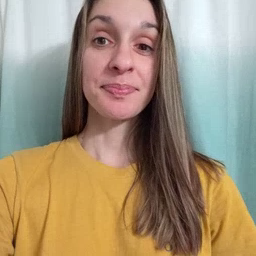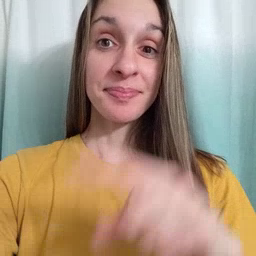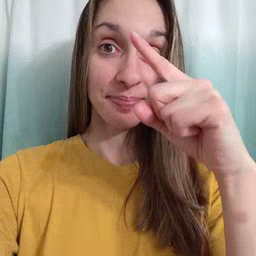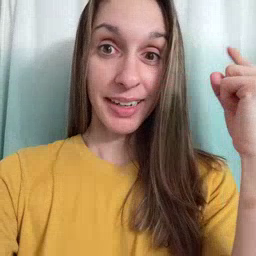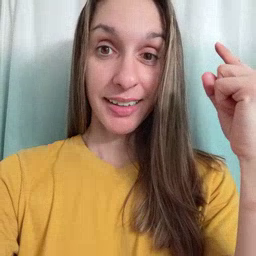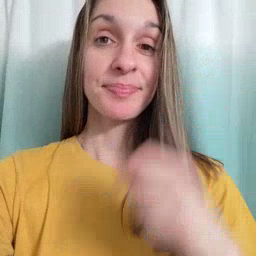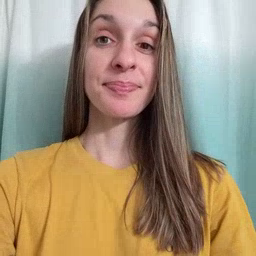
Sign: black